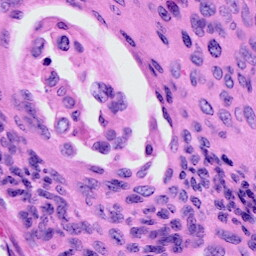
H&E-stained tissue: Cervix